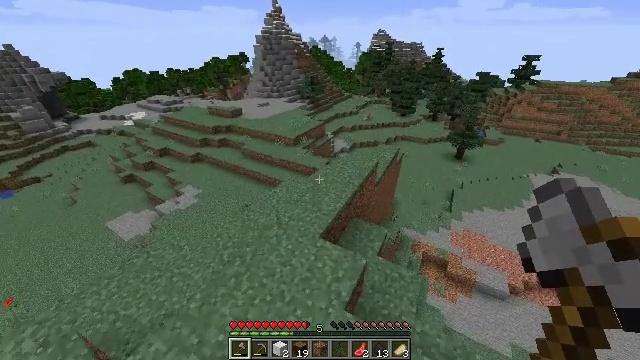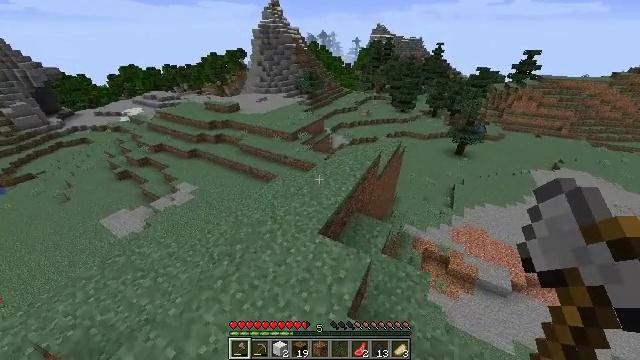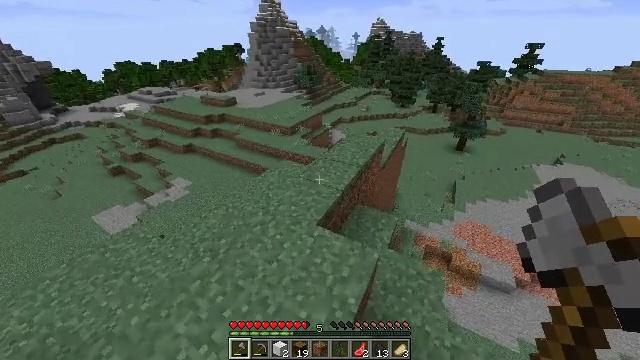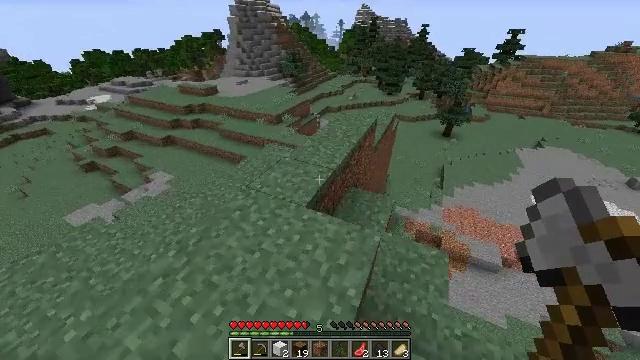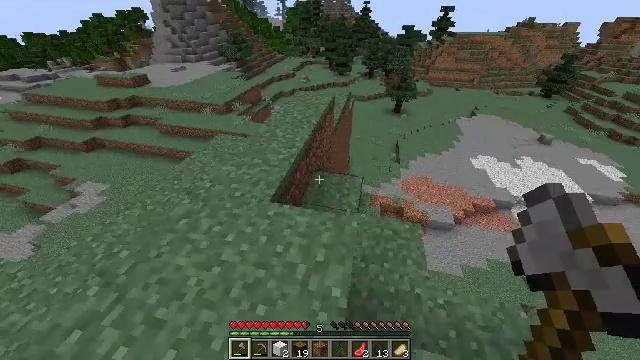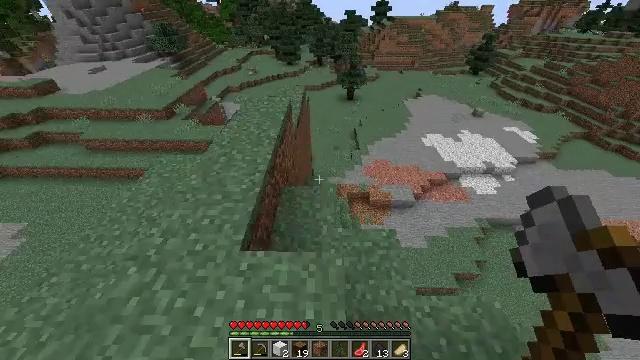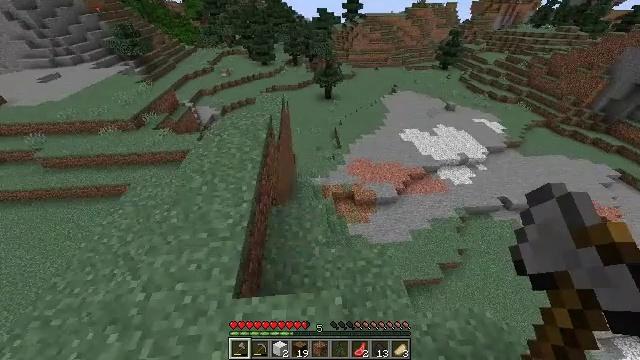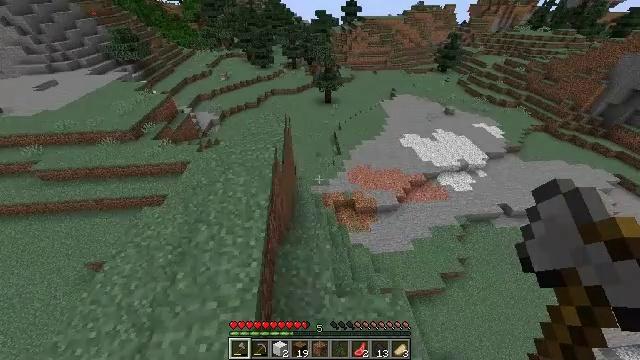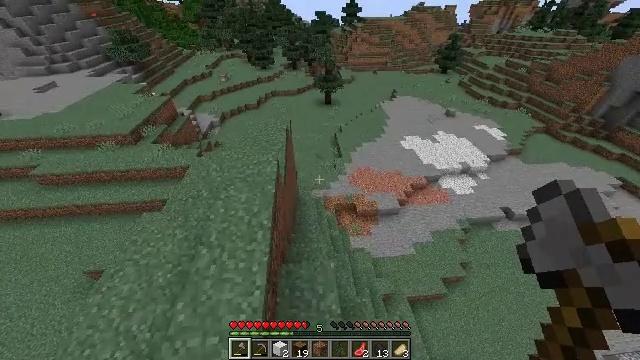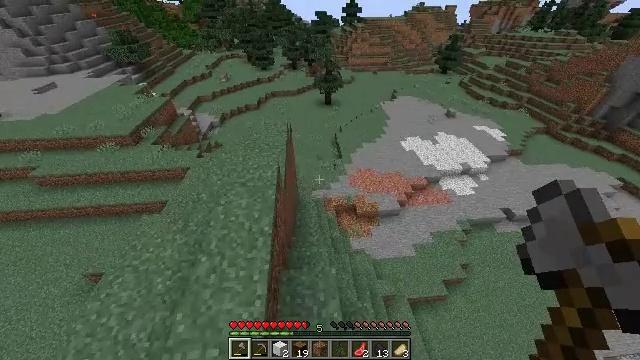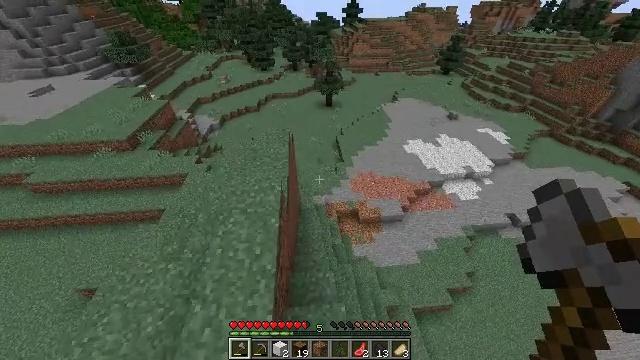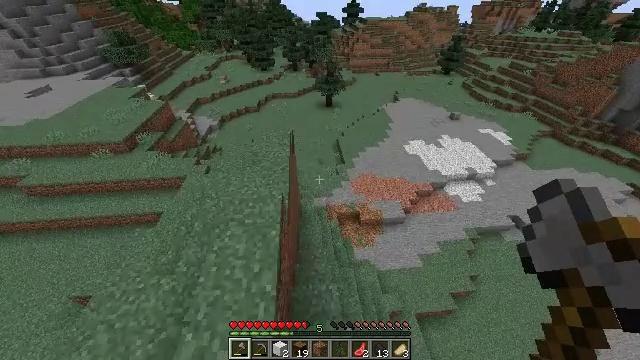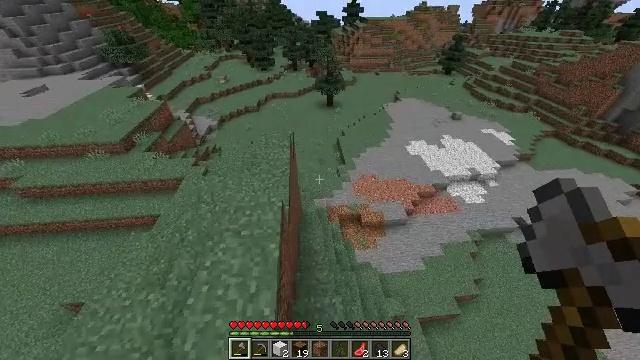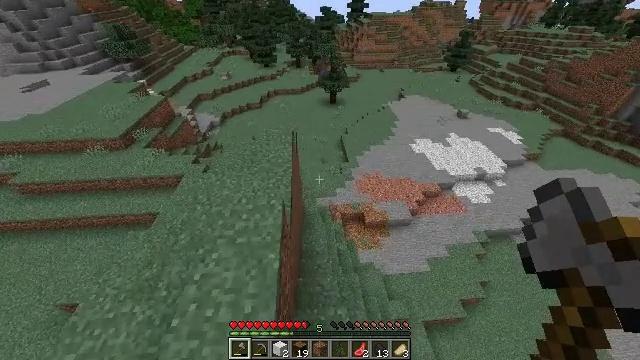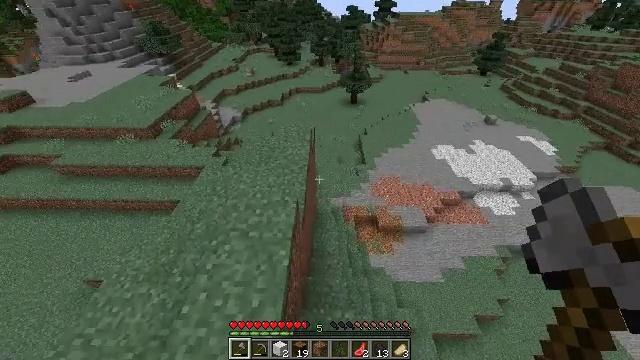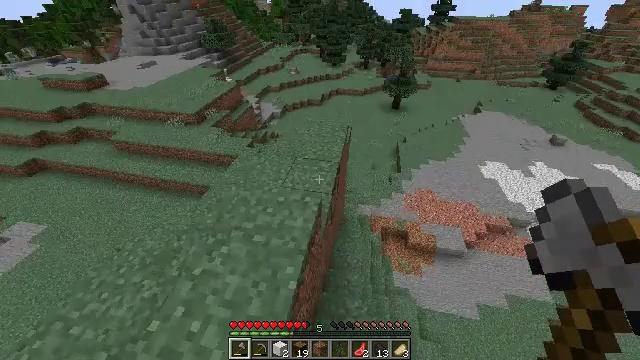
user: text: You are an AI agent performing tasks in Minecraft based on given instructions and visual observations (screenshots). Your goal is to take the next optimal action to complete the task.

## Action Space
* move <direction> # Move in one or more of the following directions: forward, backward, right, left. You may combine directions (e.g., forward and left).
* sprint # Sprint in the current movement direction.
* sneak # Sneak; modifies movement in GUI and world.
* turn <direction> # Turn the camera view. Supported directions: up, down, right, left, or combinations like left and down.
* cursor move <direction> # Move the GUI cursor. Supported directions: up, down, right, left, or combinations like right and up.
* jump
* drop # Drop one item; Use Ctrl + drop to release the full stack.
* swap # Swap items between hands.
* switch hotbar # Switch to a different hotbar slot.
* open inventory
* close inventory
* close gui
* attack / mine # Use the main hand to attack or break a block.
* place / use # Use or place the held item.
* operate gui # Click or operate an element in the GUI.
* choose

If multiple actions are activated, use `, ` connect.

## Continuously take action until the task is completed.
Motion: motion action
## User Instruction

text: Interact with the furnace to craft a cooked porkchop.
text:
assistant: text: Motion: move forward, sprint, jump
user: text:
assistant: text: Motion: move forward, sprint, jump
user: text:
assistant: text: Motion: move forward, sprint, turn right and down, jump
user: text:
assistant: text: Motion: move forward, sprint, turn right and down, jump
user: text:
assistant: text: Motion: move forward, sprint, turn right and down, jump
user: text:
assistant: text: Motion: move forward, sprint, turn right, jump
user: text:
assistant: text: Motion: move forward, sprint, jump
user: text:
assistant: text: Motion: move forward, sprint, jump
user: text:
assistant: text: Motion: move forward, sprint, jump
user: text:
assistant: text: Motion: move forward, sprint, jump
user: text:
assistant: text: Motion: move forward, sprint, jump
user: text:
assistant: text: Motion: move forward, sprint, jump
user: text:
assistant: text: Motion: move forward, sprint, jump
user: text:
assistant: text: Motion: move forward, sprint, turn left, jump
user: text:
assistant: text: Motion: move forward, sprint, turn left, jump
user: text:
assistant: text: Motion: move forward, sprint, turn left, jump
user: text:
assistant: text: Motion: move forward, sprint, jump
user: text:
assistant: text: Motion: move forward, sprint, jump
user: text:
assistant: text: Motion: move forward, sprint, jump
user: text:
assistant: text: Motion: move forward, sprint, jump
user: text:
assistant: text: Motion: move forward and move left, sprint, turn left, jump
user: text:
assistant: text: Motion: move forward and move left, sprint, jump
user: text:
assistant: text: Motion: move forward and move left, sprint, jump
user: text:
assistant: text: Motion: move forward and move left, sprint, jump
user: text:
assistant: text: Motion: move forward and move left, sprint, turn left, jump
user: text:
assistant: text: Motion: move forward and move left, sprint, jump
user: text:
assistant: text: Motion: move forward and move left, sprint, jump
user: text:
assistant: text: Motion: move forward, sprint, jump
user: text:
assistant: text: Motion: move forward, sprint, jump
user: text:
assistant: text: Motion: move forward, sprint, jump